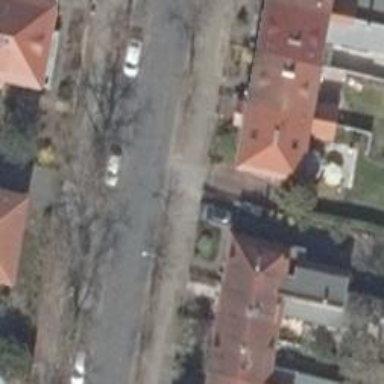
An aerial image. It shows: Residential road with asphalt surface. Both sides have sidewalks.